高二 · 解析几何
已知中心在原点的椭圆 $\mathrm{C}$ 的左焦点 $\mathrm{F}(-\sqrt{3}, 0)$, 右顶点 $\mathrm{A}(2,0)$.

(1) 求椭圆 C 的标准方程;

(2) 斜率为 ${ }^{\frac{1}{2}}$ 的直线 $I$ 与椭圆 C 交于 $A 、 B$ 两点, 求弦长 $|A B|$ 的最大值及此时 $I$ 的直线方程.
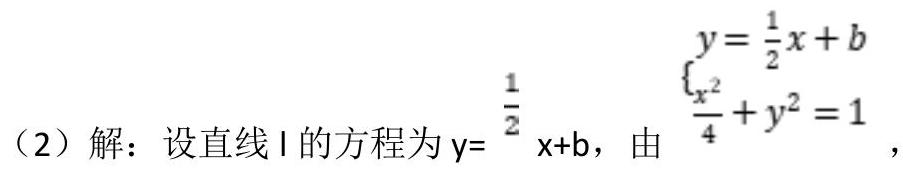
答案: (1) 解: 由题意可知: $c=\sqrt{3}, a=2, \therefore b^{2}=a^{2}-c^{2}=1$.

$\because$ 焦点在 $\mathrm{x}$ 轴上,

$\therefore$ 陏圆 C 的方程为: $\frac{x^{2}}{4}+y^{2}=1$

可得 $x^{2}+2 b x+2 b^{2}-2=0$,

$\because$ 与椭圆 C 交于 $A 、 B$ 两点,

$\therefore \triangle=4 b^{2}-4\left(2 b^{2}-2\right) \geq 0$, 即 $b^{2} \leq 2$.

设 $A\left(x_{1}, y_{1}\right), B\left(x_{2}, y_{2}\right)$ ，

则 $x_{1}+x_{2}=-2 b, x_{1} x_{2}=2 b^{2}-2$.

$\therefore$ 弦长 $|\mathrm{AB}|=\sqrt{\left(1+k^{2}\right)\left[\left(x_{1}+x_{2}\right)^{2}-4 x_{1} x_{2}\right]}=\sqrt{10-5 b^{2}}$

$\because 0 \leq b^{2} \leq 2$,

$\therefore|A B|=\sqrt{10-5 b^{2}} \leq \sqrt{10}$,

$\therefore$ 当 $\mathrm{b}=0$, 即 $\mathrm{I}$ 的直线方程为 $\mathrm{y}={ }^{\frac{1}{2}} \mathrm{x}$ 时, 弦长 $|A B|$ 的最大值为 $\sqrt{10}$

【解析】（1）由已知根据椭圆的简单性质可求出 $a 、 b$ 的值进而得到椭圆的方程。（2）联立直线和椭圆的方程得到关于 $x$ 的一元二次方程, 设出 $A 、 B$ 两点的坐标根据韦达定理得到 $x_{1}+x_{2}$ 和 $x_{1} x_{2}$ 关系式, 代入弦长公式即可求出结果, 利用椭圆自身的范围限制得到 $b$ 的取值范围, 进而得到弦长 $|A B|$ 的最大值以及直线的方程。

20. 答案:(1) 解: 设双曲线的方程为 $y^{2}-\frac{16}{9} x^{2}=\lambda(\lambda \neq 0)$,代入点 $P(-3 \sqrt{2}, 4)$, 可得 $\lambda=-16$,

$\therefore$ 所求求双曲线的标准方程为 ${ }^{\frac{x^{2}}{9}-\frac{y^{2}}{16}}=1$

（2）解：设 $\left|P F_{1}\right|=d_{1} \quad,\left|P F_{2}\right|=d_{2} \quad$ ，则 $d_{1} \bullet d_{2}=41$,

又由双曲线的几何性质知 $\left|d_{1}-d_{2}\right|=2 a=6$,

$\therefore \mathrm{d}_{1}{ }^{2}+\mathrm{d}_{2}{ }^{2}-2 \mathrm{~d}_{1} \mathrm{~d}_{2}=36$ 即有 $\mathrm{d}_{1}{ }^{2}+\mathrm{d}_{2}{ }^{2}=36+2 \mathrm{~d}_{1} \mathrm{~d}_{2}=118$,

又 $\left|F_{1} F_{2}\right|=2 c=10$,
$\therefore\left|F_{1} F_{2}\right|^{2}=100=d_{1}{ }^{2}+d_{2}{ }^{2}-2 d_{1} d_{2} \cos \angle F_{1} P F_{2}$

$\therefore \cos \angle \mathrm{F}_{1} \mathrm{PF}_{2}=\frac{9}{41}$

【解析】(1)根据待定系数法求出双曲线的方程。（2）利用双曲线的定义得出关系式，两边平方可得出 $\mathrm{d}_{1}{ }^{2}+\mathrm{d}_{2}{ }^{2}$ 的值, 根据余弦定理可求出 $\cos$ 的值即可。
解析: 答案:(1) 解: 由题意可知: $c=\sqrt{3}, a=2, \therefore b^{2}=a^{2}-c^{2}=1$.

$\because$ 焦点在 $\mathrm{x}$ 轴上,

$\therefore$ 陏圆 C 的方程为: $\frac{x^{2}}{4}+y^{2}=1$

可得 $x^{2}+2 b x+2 b^{2}-2=0$,

$\because$ 与椭圆 C 交于 $A 、 B$ 两点,

$\therefore \triangle=4 b^{2}-4\left(2 b^{2}-2\right) \geq 0$, 即 $b^{2} \leq 2$.

设 $A\left(x_{1}, y_{1}\right), B\left(x_{2}, y_{2}\right)$ ，

则 $x_{1}+x_{2}=-2 b, x_{1} x_{2}=2 b^{2}-2$.

$\therefore$ 弦长 $|\mathrm{AB}|=\sqrt{\left(1+k^{2}\right)\left[\left(x_{1}+x_{2}\right)^{2}-4 x_{1} x_{2}\right]}=\sqrt{10-5 b^{2}}$

$\because 0 \leq b^{2} \leq 2$,

$\therefore|A B|=\sqrt{10-5 b^{2}} \leq \sqrt{10}$,

$\therefore$ 当 $\mathrm{b}=0$, 即 $\mathrm{I}$ 的直线方程为 $\mathrm{y}={ }^{\frac{1}{2}} \mathrm{x}$ 时, 弦长 $|A B|$ 的最大值为 $\sqrt{10}$

【解析】（1）由已知根据椭圆的简单性质可求出 $a 、 b$ 的值进而得到椭圆的方程。（2）联立直线和椭圆的方程得到关于 $x$ 的一元二次方程, 设出 $A 、 B$ 两点的坐标根据韦达定理得到 $x_{1}+x_{2}$ 和 $x_{1} x_{2}$ 关系式, 代入弦长公式即可求出结果, 利用椭圆自身的范围限制得到 $b$ 的取值范围, 进而得到弦长 $|A B|$ 的最大值以及直线的方程。

20. 答案:(1) 解: 设双曲线的方程为 $y^{2}-\frac{16}{9} x^{2}=\lambda(\lambda \neq 0)$,代入点 $P(-3 \sqrt{2}, 4)$, 可得 $\lambda=-16$,

$\therefore$ 所求求双曲线的标准方程为 ${ }^{\frac{x^{2}}{9}-\frac{y^{2}}{16}}=1$

（2）解：设 $\left|P F_{1}\right|=d_{1} \quad,\left|P F_{2}\right|=d_{2} \quad$ ，则 $d_{1} \bullet d_{2}=41$,

又由双曲线的几何性质知 $\left|d_{1}-d_{2}\right|=2 a=6$,

$\therefore \mathrm{d}_{1}{ }^{2}+\mathrm{d}_{2}{ }^{2}-2 \mathrm{~d}_{1} \mathrm{~d}_{2}=36$ 即有 $\mathrm{d}_{1}{ }^{2}+\mathrm{d}_{2}{ }^{2}=36+2 \mathrm{~d}_{1} \mathrm{~d}_{2}=118$,

又 $\left|F_{1} F_{2}\right|=2 c=10$,
$\therefore\left|F_{1} F_{2}\right|^{2}=100=d_{1}{ }^{2}+d_{2}{ }^{2}-2 d_{1} d_{2} \cos \angle F_{1} P F_{2}$

$\therefore \cos \angle \mathrm{F}_{1} \mathrm{PF}_{2}=\frac{9}{41}$

【解析】(1)根据待定系数法求出双曲线的方程。（2）利用双曲线的定义得出关系式，两边平方可得出 $\mathrm{d}_{1}{ }^{2}+\mathrm{d}_{2}{ }^{2}$ 的值, 根据余弦定理可求出 $\cos$ 的值即可。